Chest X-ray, PA view. Patient: 64 years old, sex M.
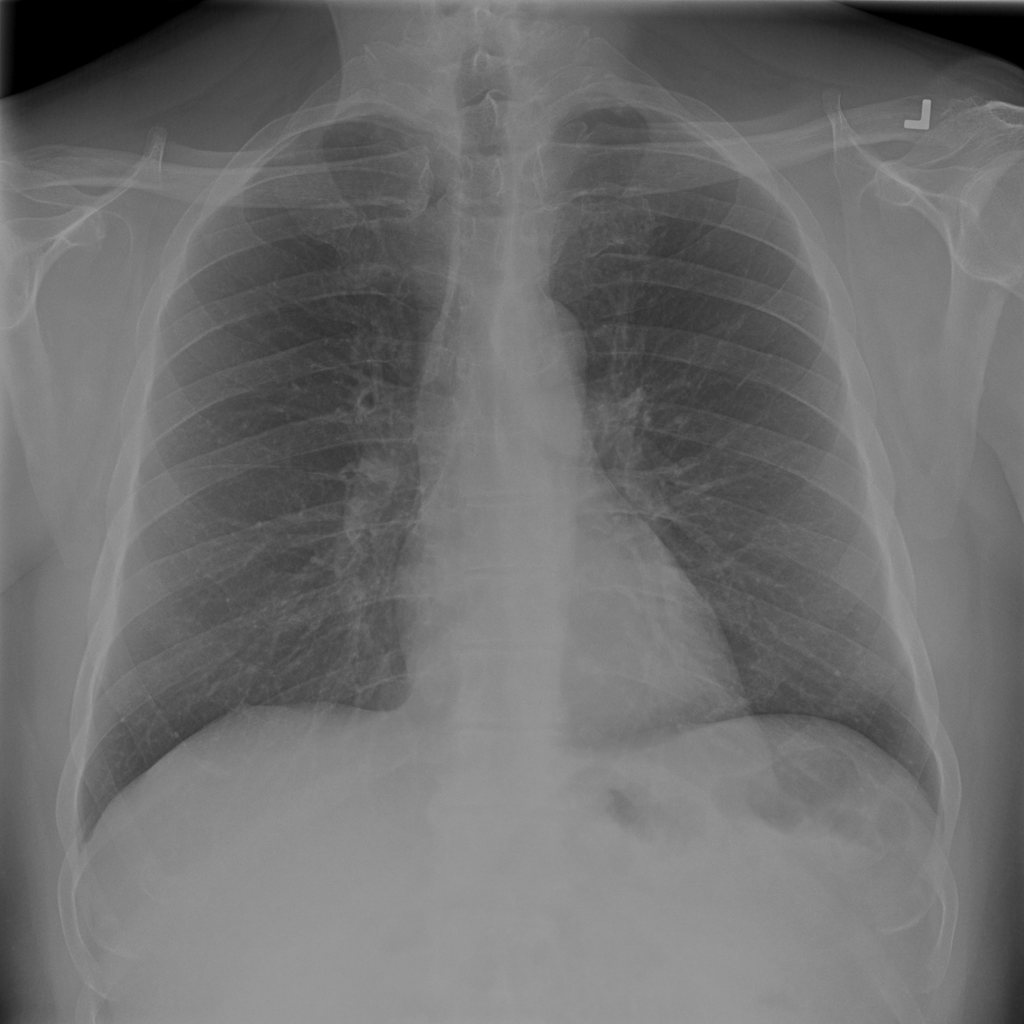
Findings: Infiltration